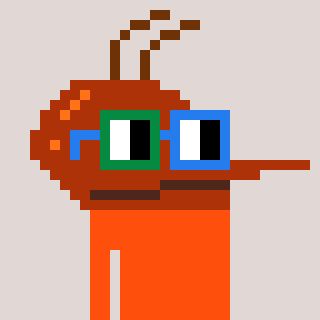
a pixel art character with square green and blue glasses, a mosquito-shaped head and a orange-colored body on a warm background